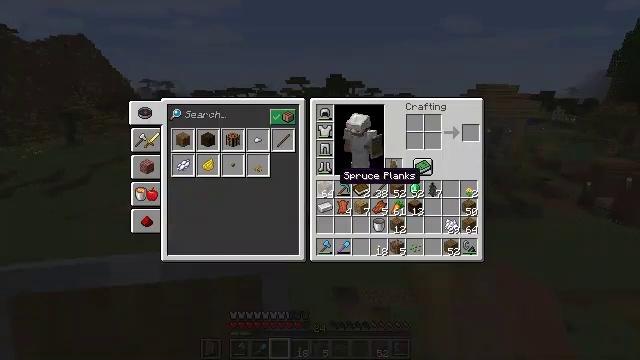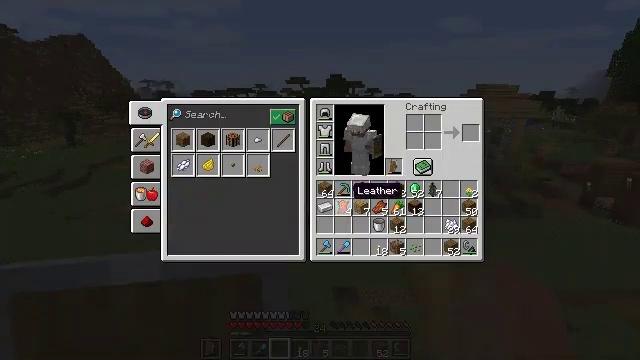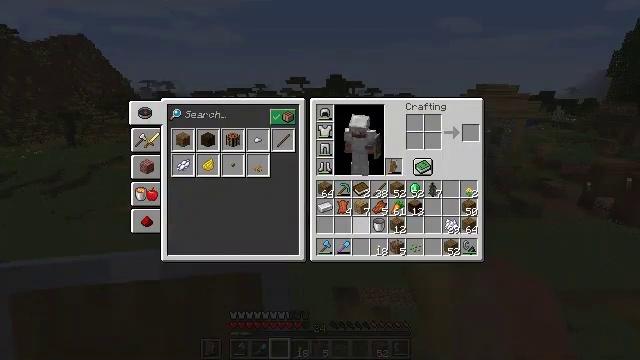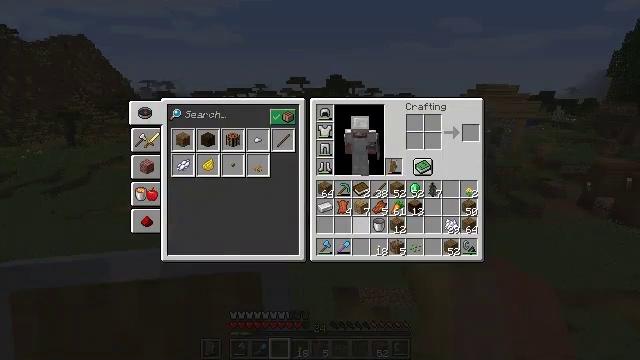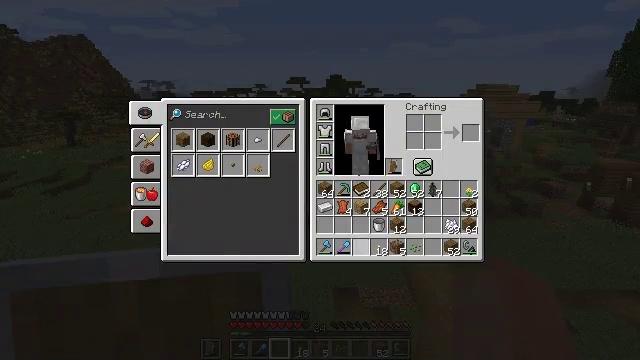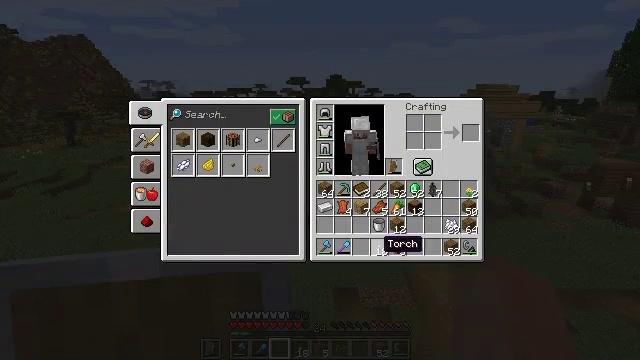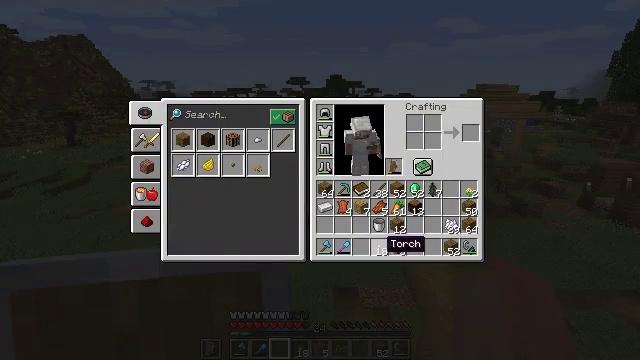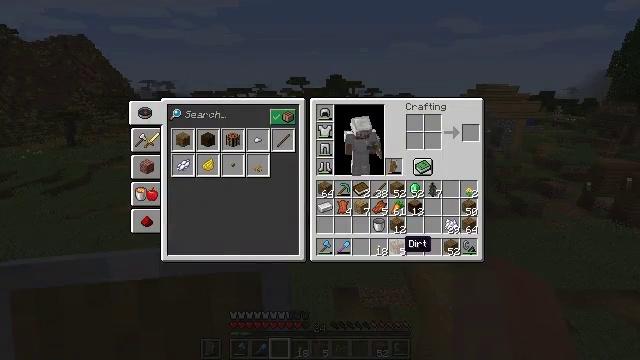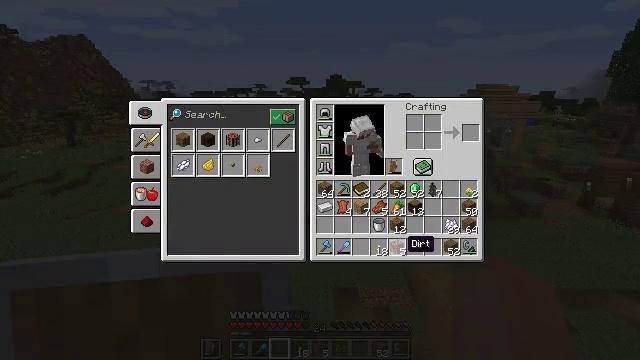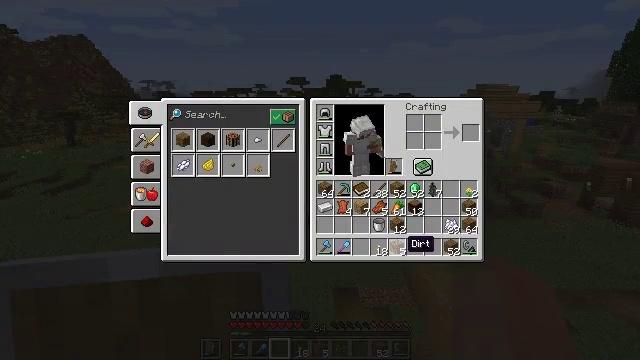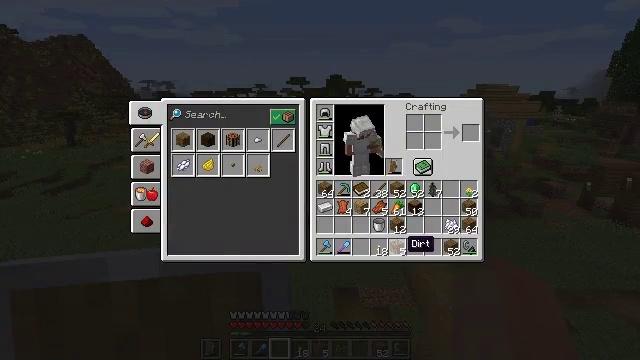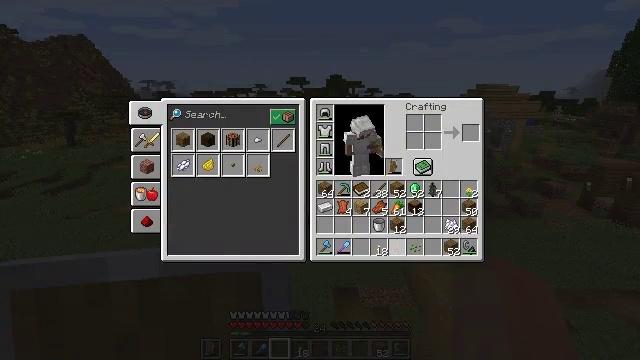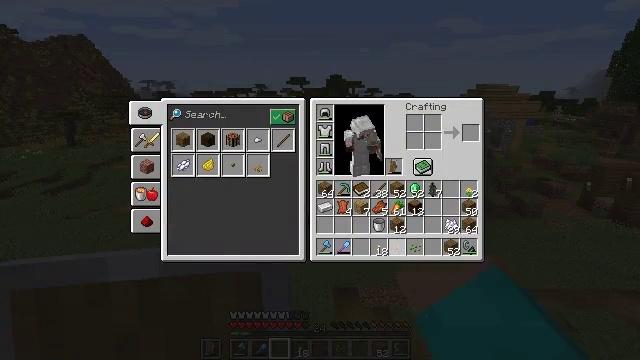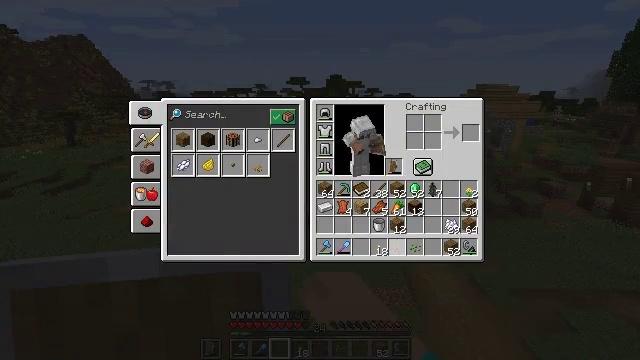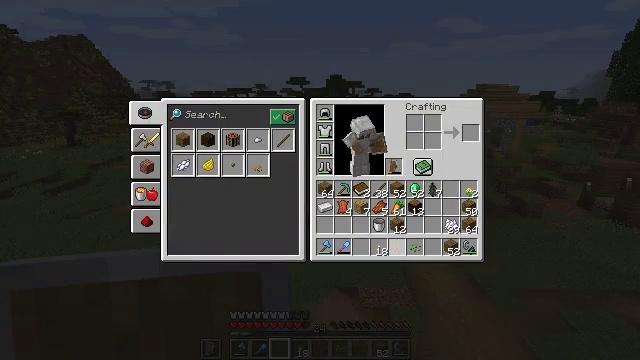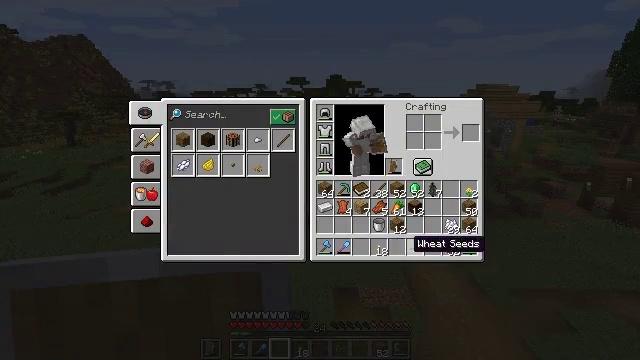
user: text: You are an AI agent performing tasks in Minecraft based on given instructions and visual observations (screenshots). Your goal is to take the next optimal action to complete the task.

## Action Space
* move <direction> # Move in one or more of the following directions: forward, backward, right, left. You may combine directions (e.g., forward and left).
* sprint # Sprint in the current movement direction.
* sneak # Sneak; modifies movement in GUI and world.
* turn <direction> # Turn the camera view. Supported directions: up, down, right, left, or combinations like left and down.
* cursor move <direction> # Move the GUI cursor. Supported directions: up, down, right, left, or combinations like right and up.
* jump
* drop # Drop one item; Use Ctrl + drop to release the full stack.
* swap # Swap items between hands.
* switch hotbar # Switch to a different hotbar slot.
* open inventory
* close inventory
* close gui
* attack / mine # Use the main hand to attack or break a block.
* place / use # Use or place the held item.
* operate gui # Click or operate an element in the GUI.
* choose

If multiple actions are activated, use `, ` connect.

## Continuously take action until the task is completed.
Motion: motion action
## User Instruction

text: Drop a dirt block.
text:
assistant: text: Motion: sprint, cursor move right and down
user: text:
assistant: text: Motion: sprint, cursor move right and down
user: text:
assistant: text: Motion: sprint, cursor move down
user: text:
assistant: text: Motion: sprint, cursor move down
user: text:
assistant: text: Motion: sprint, cursor move right and down
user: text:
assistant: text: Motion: sprint
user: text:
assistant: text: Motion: sprint, cursor move right
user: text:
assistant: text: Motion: sprint
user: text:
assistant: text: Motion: sprint
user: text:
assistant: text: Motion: sprint
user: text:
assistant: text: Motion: sprint, drop
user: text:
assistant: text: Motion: sprint, drop
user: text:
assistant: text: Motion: sprint, drop
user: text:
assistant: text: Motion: sprint, drop
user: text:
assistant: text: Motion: sprint
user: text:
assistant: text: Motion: sprint